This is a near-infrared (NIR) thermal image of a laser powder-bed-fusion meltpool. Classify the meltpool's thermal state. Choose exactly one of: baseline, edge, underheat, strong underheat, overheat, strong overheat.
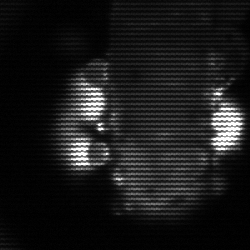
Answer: strong underheat